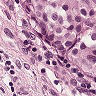
Metastatic tissue present: yes